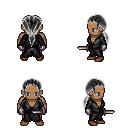
a pixel art fantasy rpg character, male body template, human, dark skin, gray robe, white pants, gray ponytail hairstyle, metal gloves, brown shoes, dagger, four views (front, back, left, right), 2x2 character sprite sheet, small pixel art, hard edges, no anti-aliasing